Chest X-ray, PA view. Patient: 52 years old, sex M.
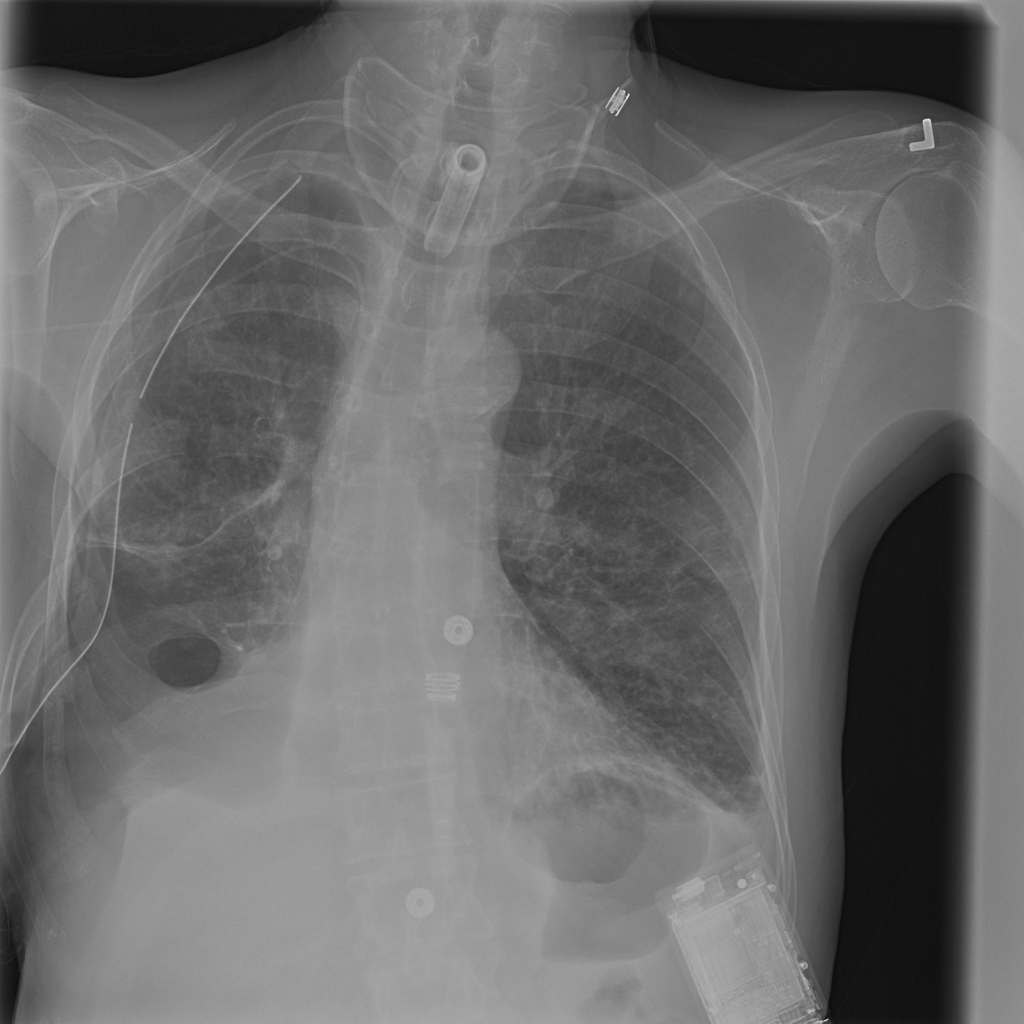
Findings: Edema, Effusion, Pleural_Thickening, Pneumonia, Pneumothorax